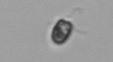
Label: Pyramimonas